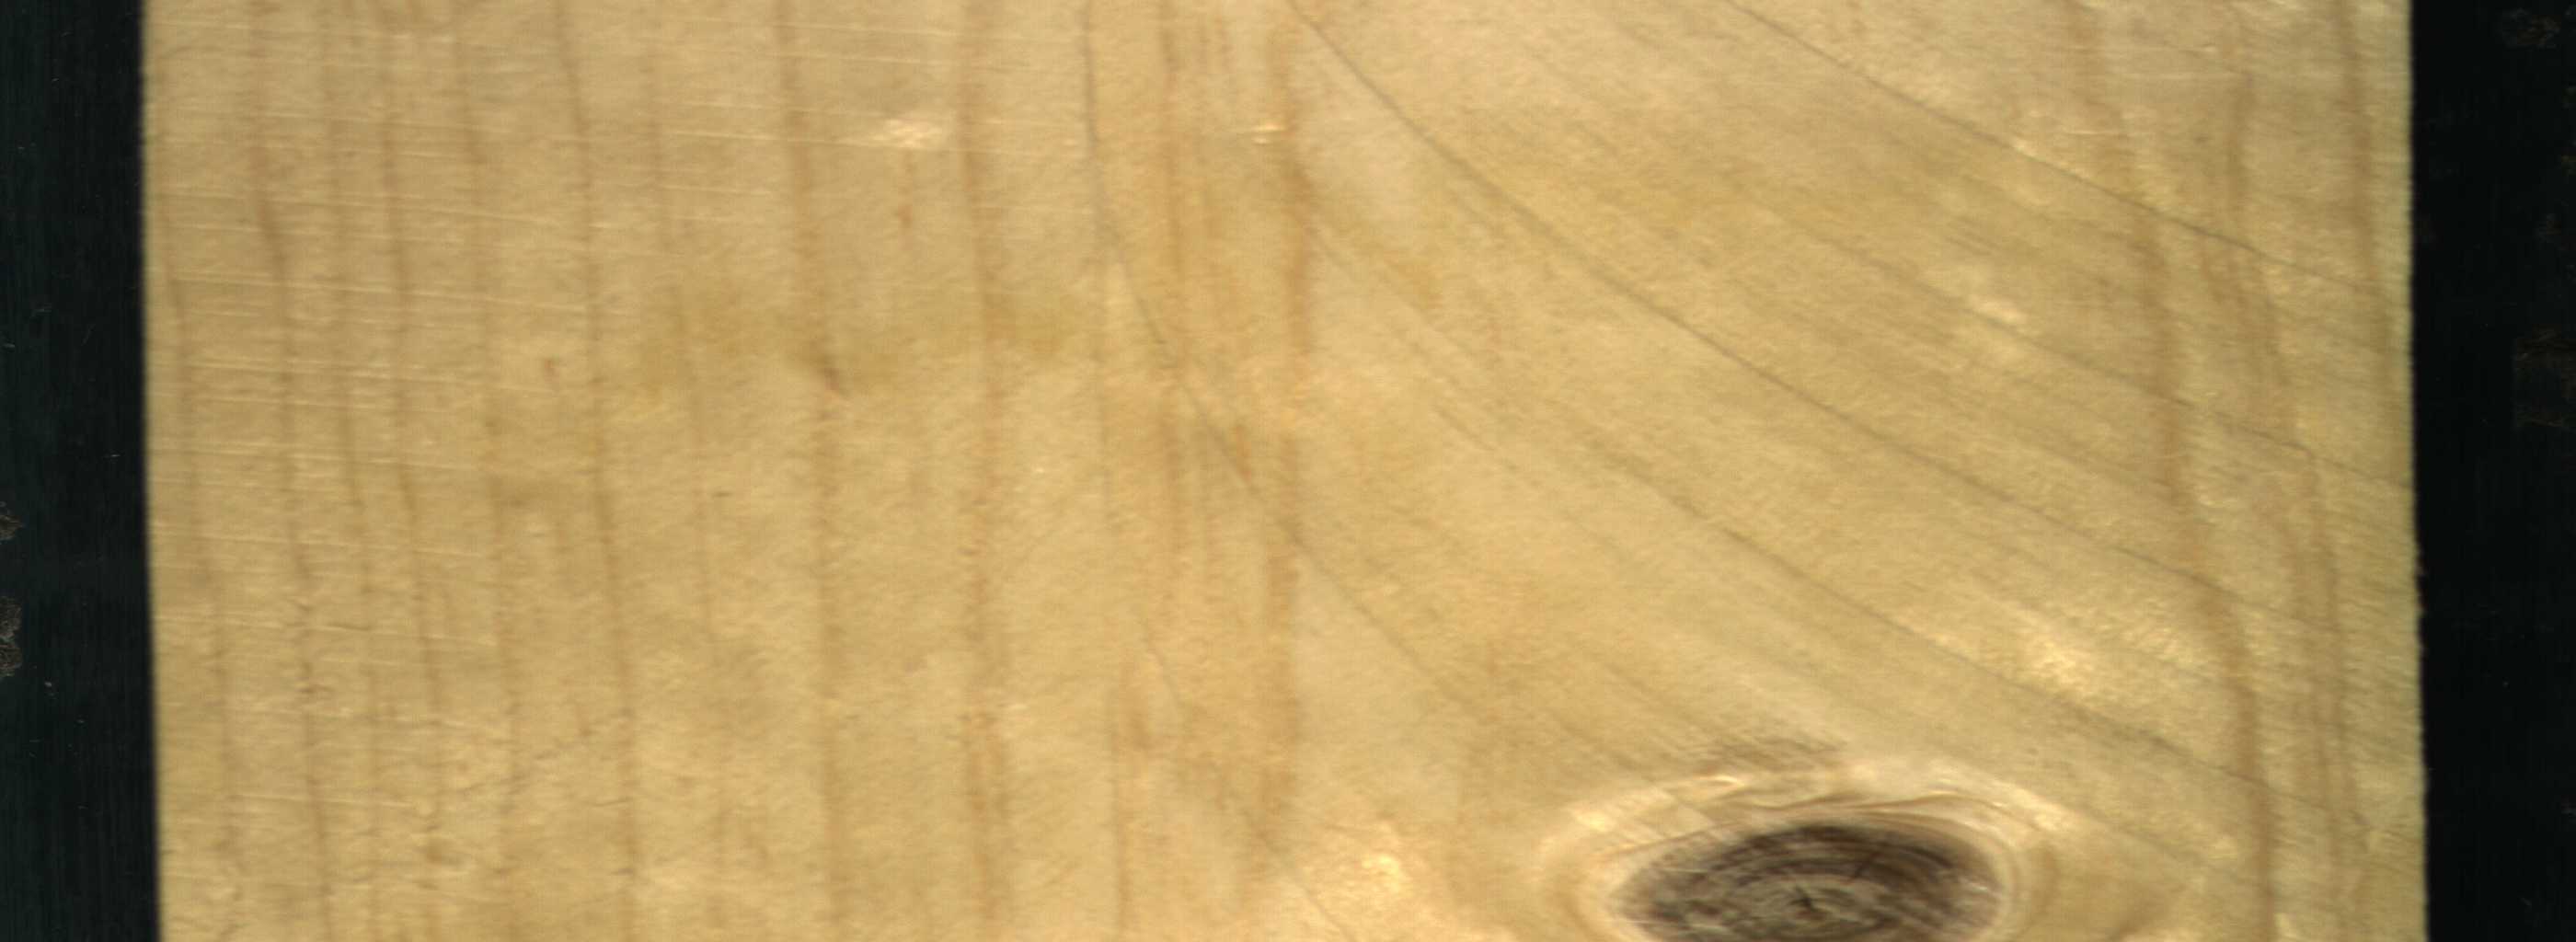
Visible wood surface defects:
Dead_Knot